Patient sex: M
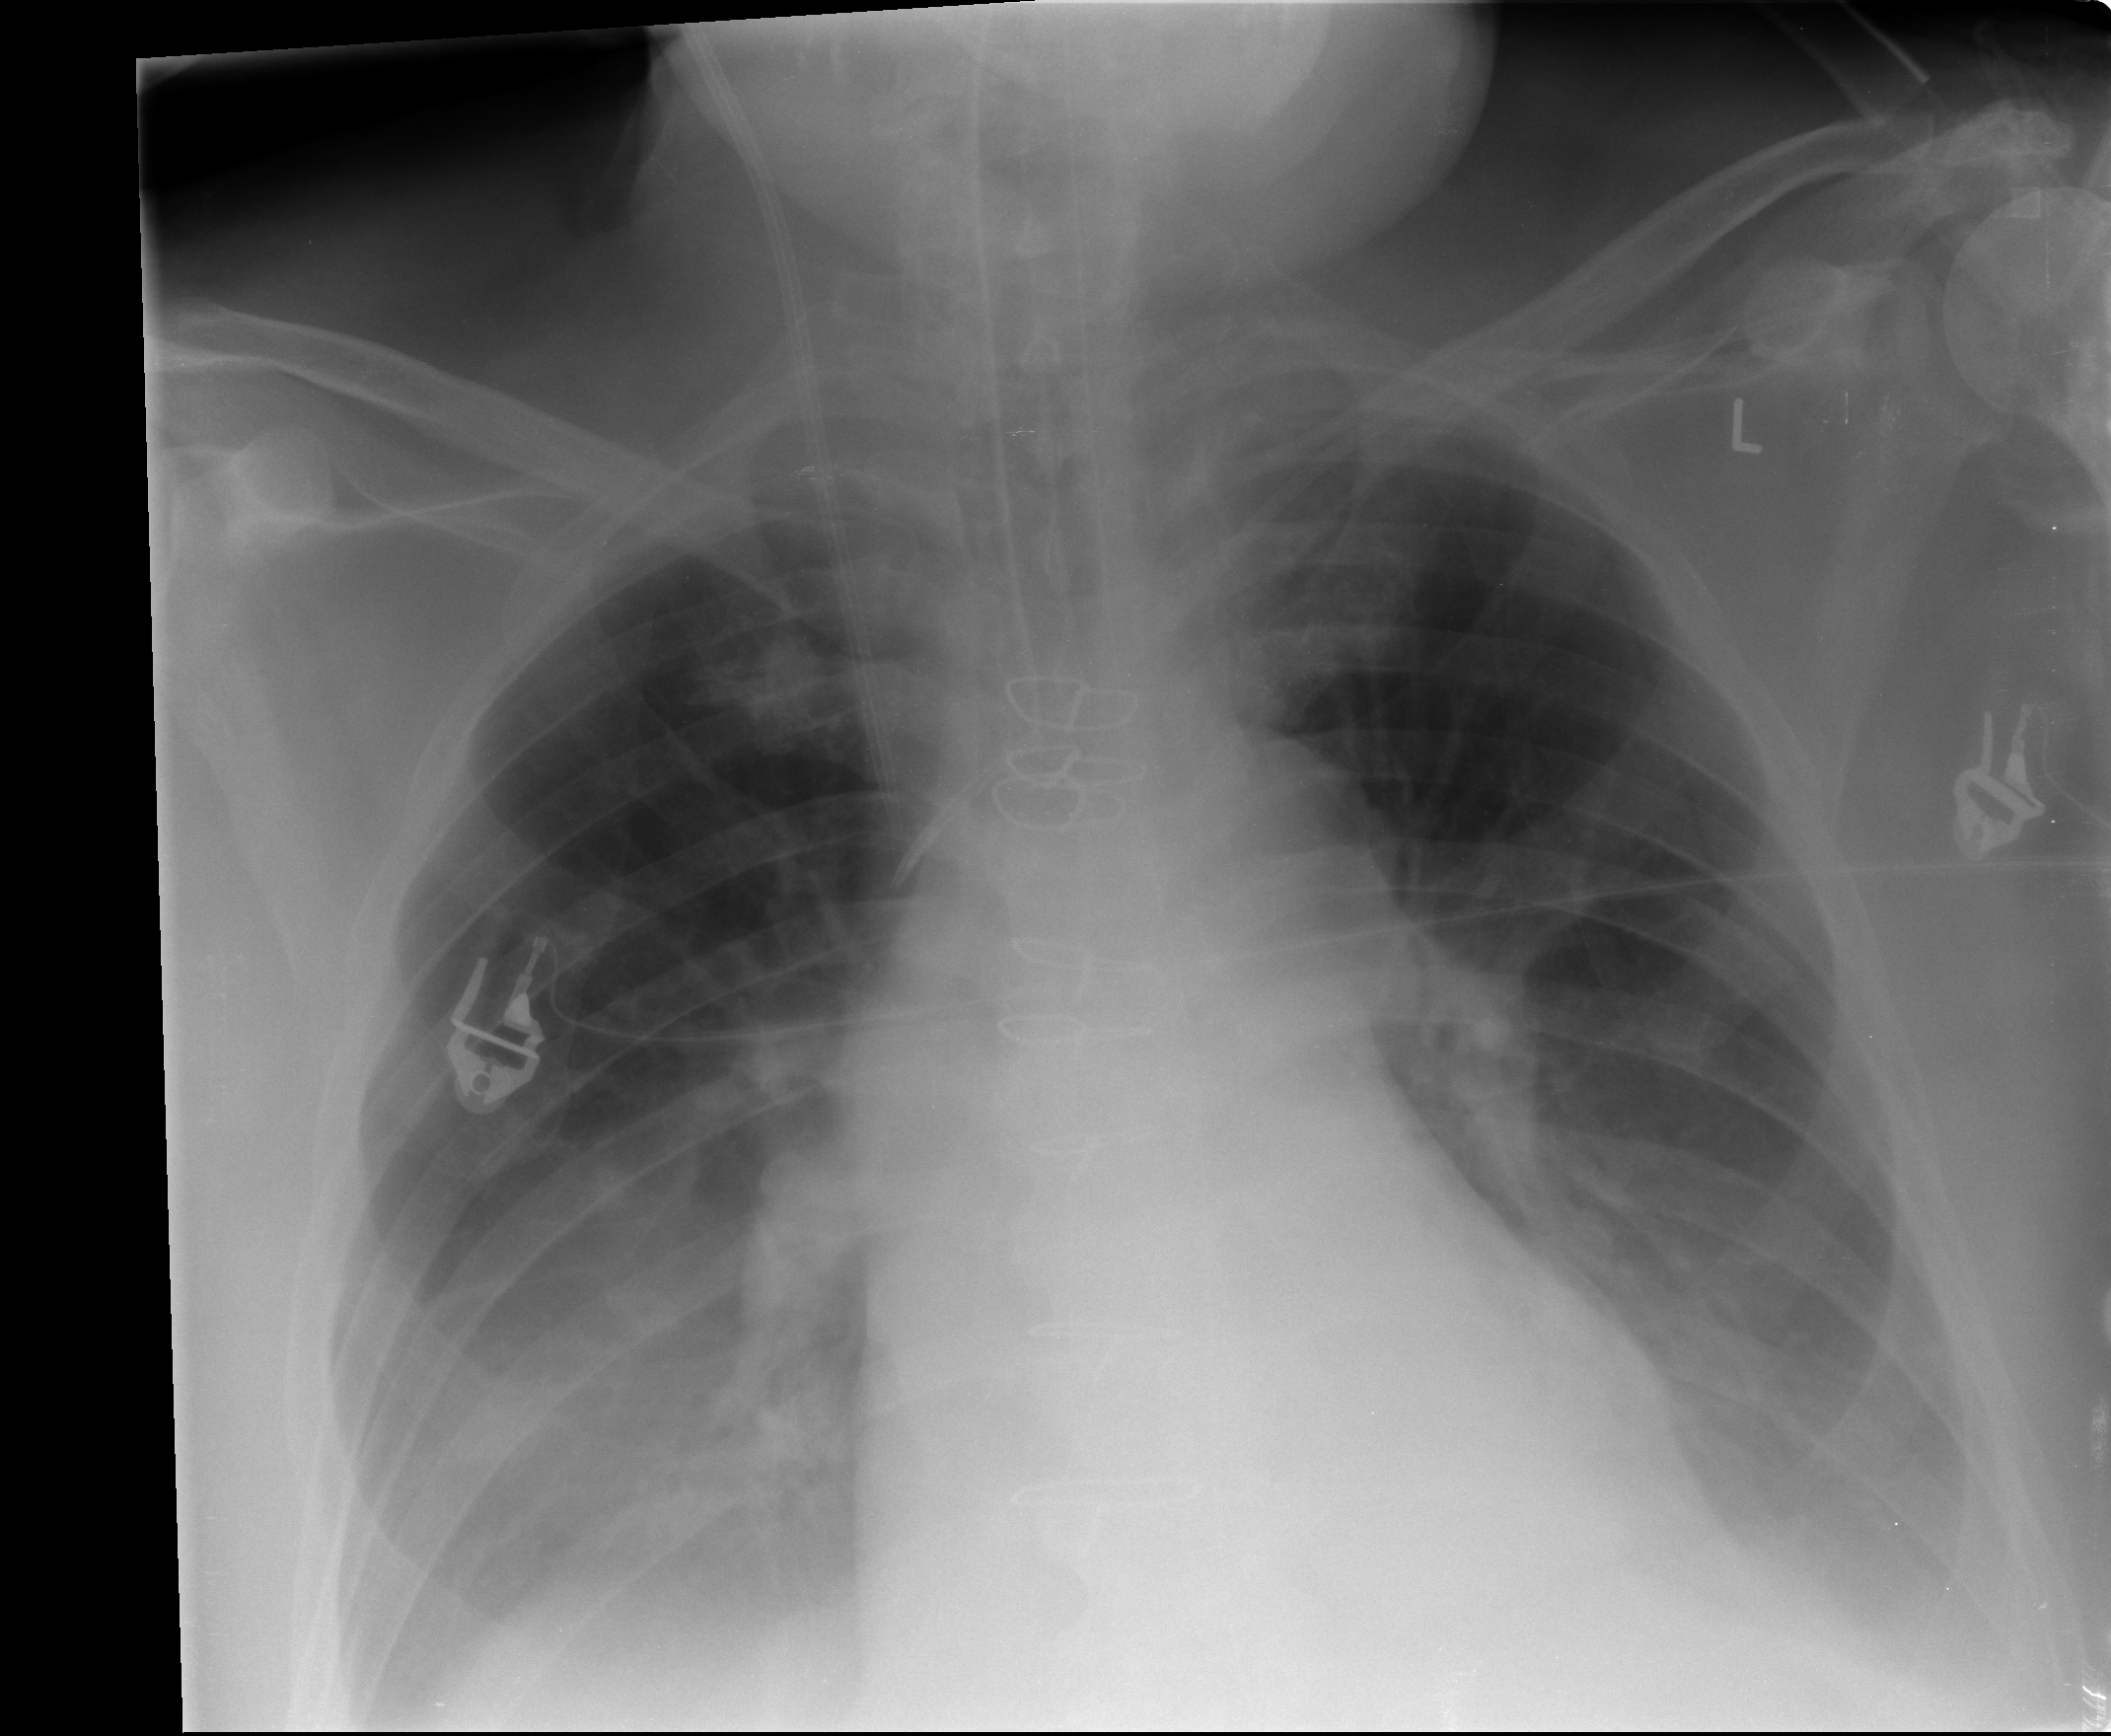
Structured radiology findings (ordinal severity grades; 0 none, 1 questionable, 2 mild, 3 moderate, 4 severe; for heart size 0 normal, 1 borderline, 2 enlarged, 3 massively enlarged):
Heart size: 2
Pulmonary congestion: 0
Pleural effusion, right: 3
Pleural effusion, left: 3
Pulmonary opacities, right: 1
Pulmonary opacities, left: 0
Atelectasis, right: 2
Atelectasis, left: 2